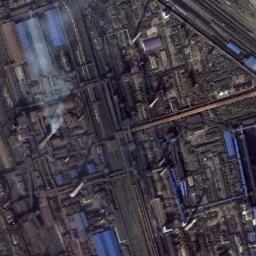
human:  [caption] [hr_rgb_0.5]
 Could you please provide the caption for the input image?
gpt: Here are three thermal power stations, two of which are emitting smoke .

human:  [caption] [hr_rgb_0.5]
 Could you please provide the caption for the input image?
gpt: The thermal power station is next to some buildings with white mist above .

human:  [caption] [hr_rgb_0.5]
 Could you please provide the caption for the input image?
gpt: Many buildings of different shapes are next to the thermal power station .

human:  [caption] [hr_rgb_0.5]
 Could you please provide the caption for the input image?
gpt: Plant and machinery in the thermal power station with seven chimneys .

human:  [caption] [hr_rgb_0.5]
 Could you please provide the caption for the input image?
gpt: There are many buildings and several chimneys on the thermal power station .